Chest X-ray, PA view. Patient: 59 years old, sex M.
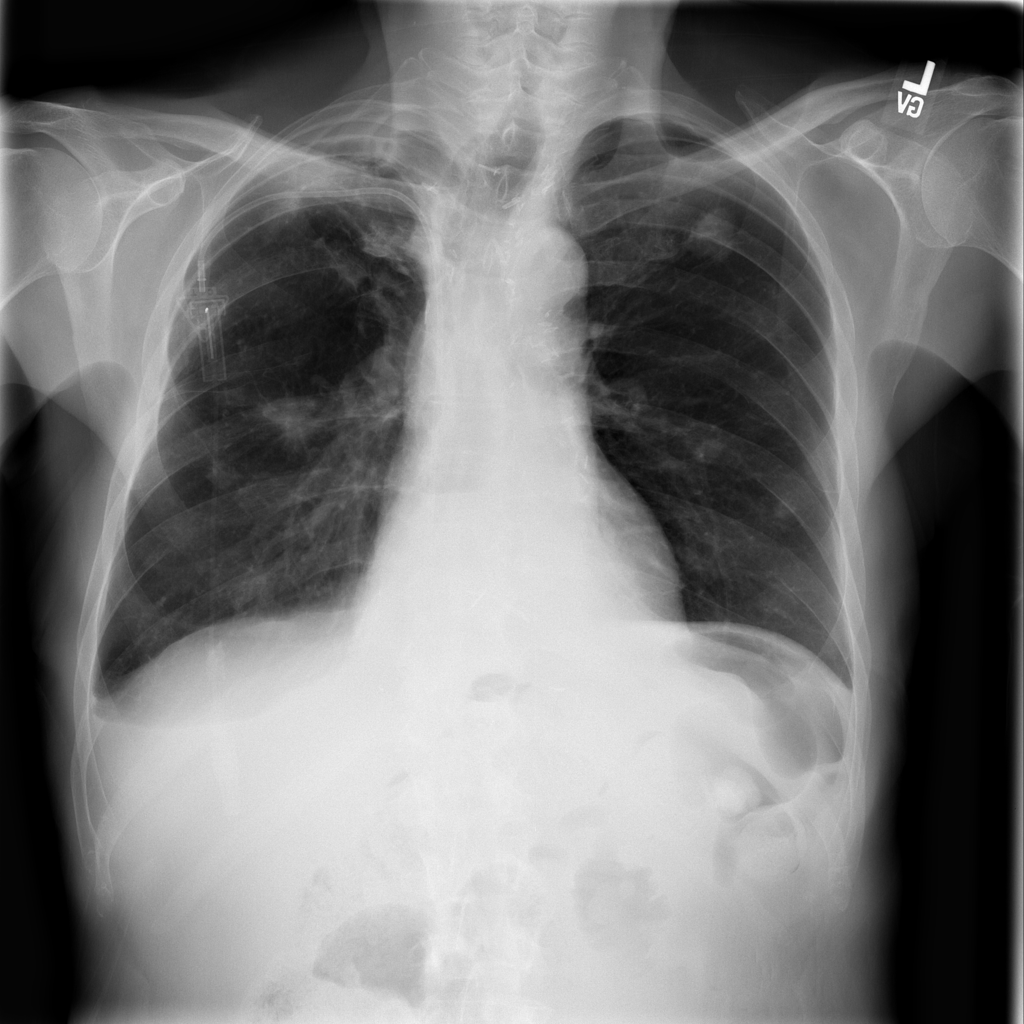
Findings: Hernia, Nodule